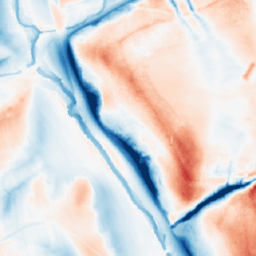
Category: classical
Decomposition family: gaussian_anisotropic
Decomposition parameters: sigma_x: 20
sigma_y: 5
Upsampling method: nearest
Upsampling parameters: scale: 2
Upsampling scale: 2